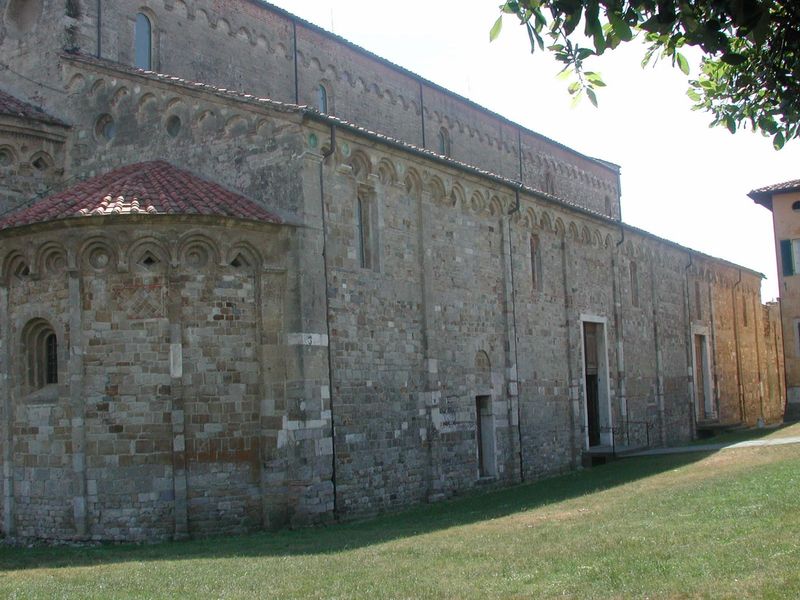
Titel: Nördliches Langhaus der Abteikirche San Piero in Grado
Standort: San Piero a Grado (EU - I - Toskana)
Schlagwörter: baum, blätter, himmel, schatten, grün, fenster, grau, hell, licht, tür, dach, gebäude, gras, rasen, weg, wiese, architektur, stein, steine, kirche, sonne, rund, spanien, schiff, italien, türen, mauer, ziegel, backstein, ornamente, geländer, tor, foto, bögen, eingang, fensterladen, burg, kloster, religion, dom, festung, kathedrale, photo, mittelschiff, seitenschiff, apsis, romanik, christentum, basilika, lisenen, rundbogenfries, außenmauer, byzanz, byzantinisch, ravenna, seitenwand, rundogen, romanische architektur, ziegelsteindach, romanismus